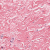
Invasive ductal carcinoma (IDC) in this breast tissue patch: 0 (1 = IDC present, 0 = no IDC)